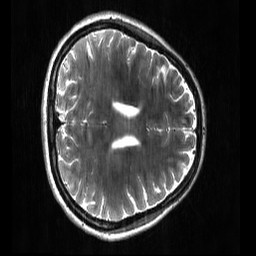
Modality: T2w
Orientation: axial
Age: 21
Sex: female